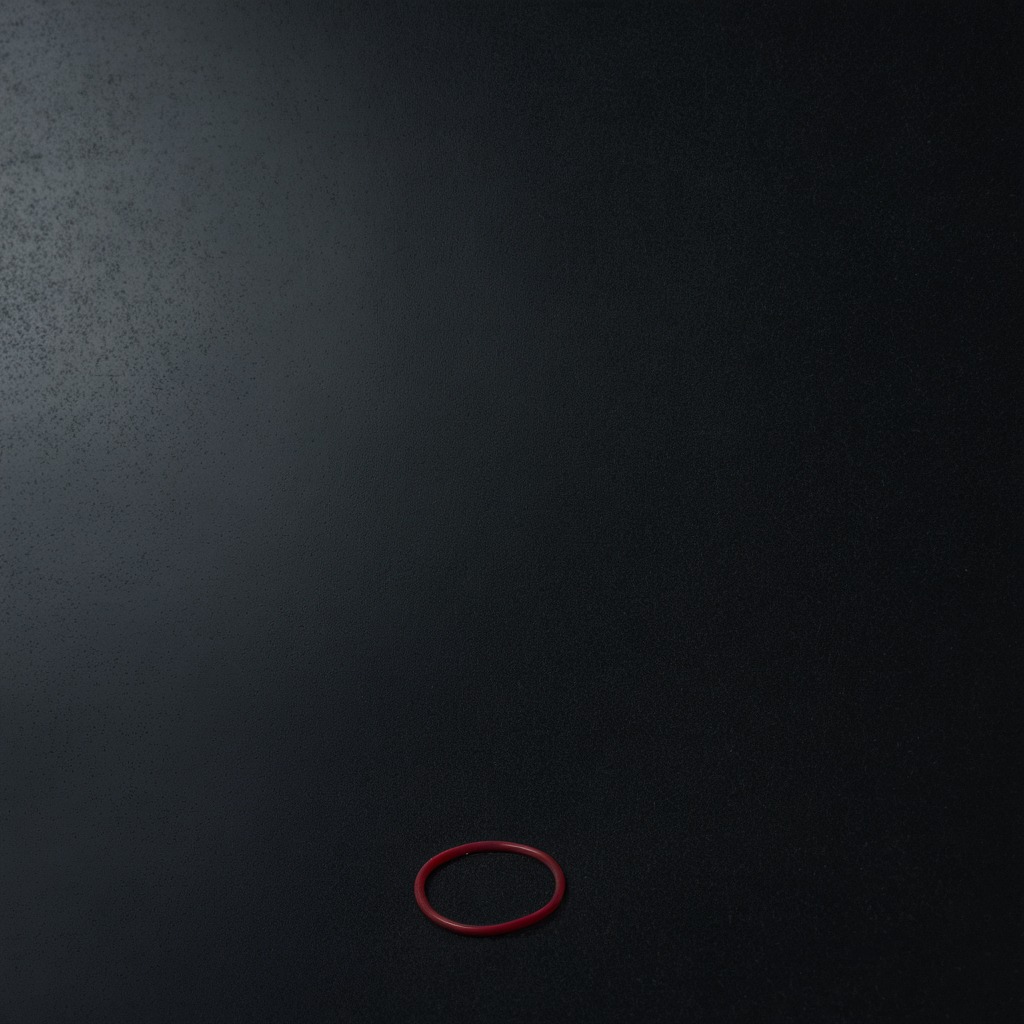
A rubber O-ring lying on a clean granite tabletop covered with a black rubber mat inside a workshop at night dim ambient light soft shadows worn but beneath the mat